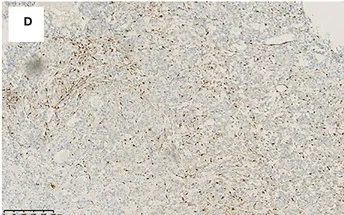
The immunohistochemical staining pattern of mediastinal mass. S100. (original magnification, x200).
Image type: pathology (immunostaining)